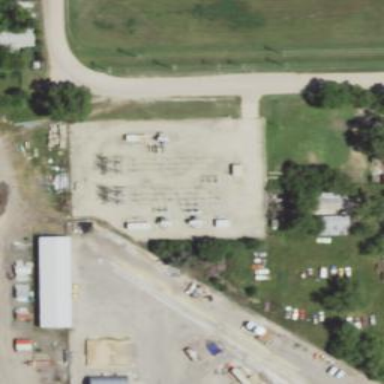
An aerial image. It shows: Distribution level power substation surrounded by fence.